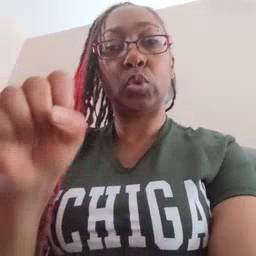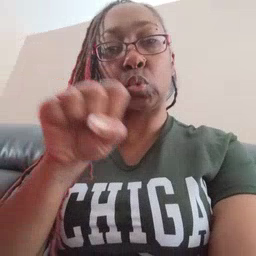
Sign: shoe